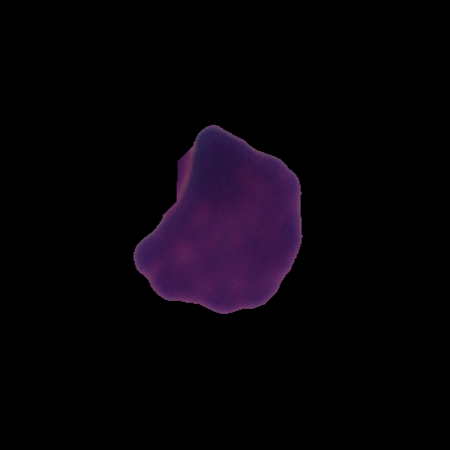
Label: healthy